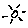
Label: sun